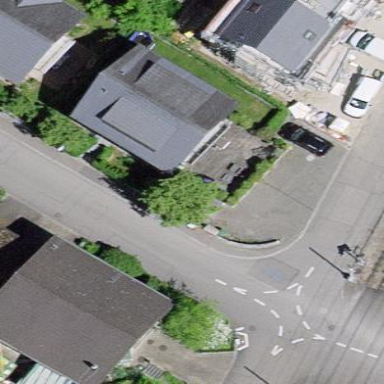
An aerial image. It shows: Semidetached house.